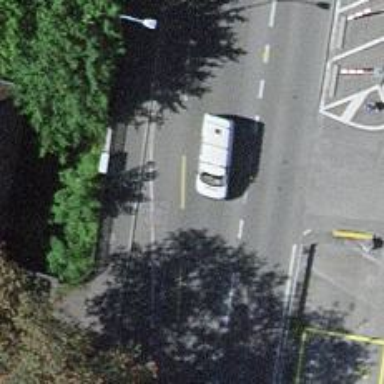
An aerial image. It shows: Secondary road with lane designated for cycling on the left side. The road surface is asphalt.